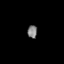
Tissue: lung
Cell type: Epithelial cells
Senescence score: 0.2015
Nuclear area (px): 123
Mean DAPI intensity: 125.569